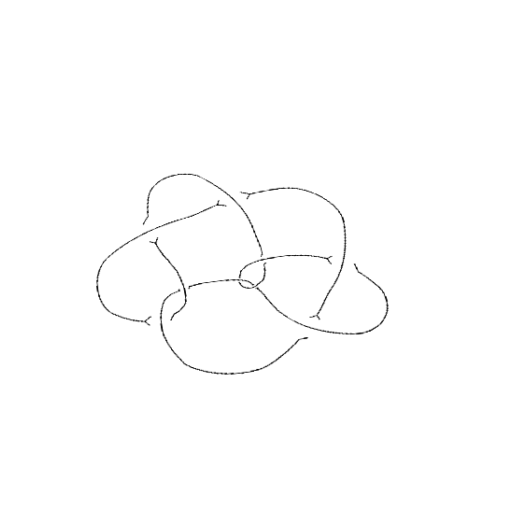
Crossing number: 9